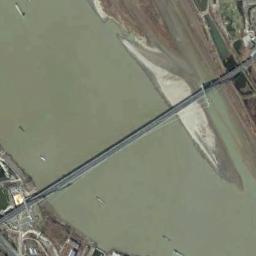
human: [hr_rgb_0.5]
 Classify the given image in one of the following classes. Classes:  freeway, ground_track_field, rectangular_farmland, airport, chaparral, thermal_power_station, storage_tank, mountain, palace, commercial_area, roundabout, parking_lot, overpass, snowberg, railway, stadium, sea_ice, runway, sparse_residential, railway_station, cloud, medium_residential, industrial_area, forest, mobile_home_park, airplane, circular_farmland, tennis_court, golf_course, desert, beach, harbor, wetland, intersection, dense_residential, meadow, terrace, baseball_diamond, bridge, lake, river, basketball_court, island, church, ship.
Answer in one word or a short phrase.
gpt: bridge